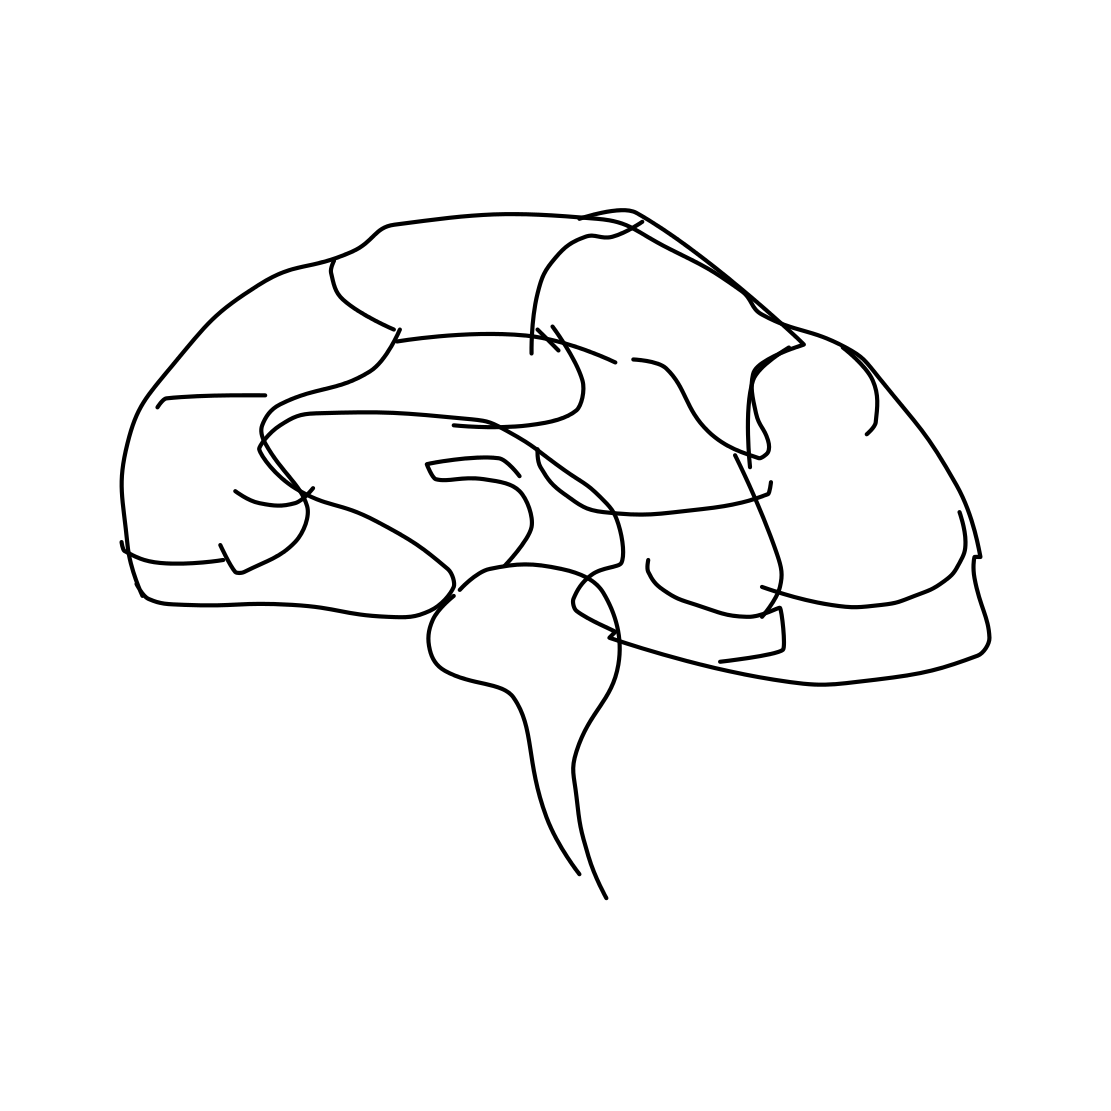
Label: brain